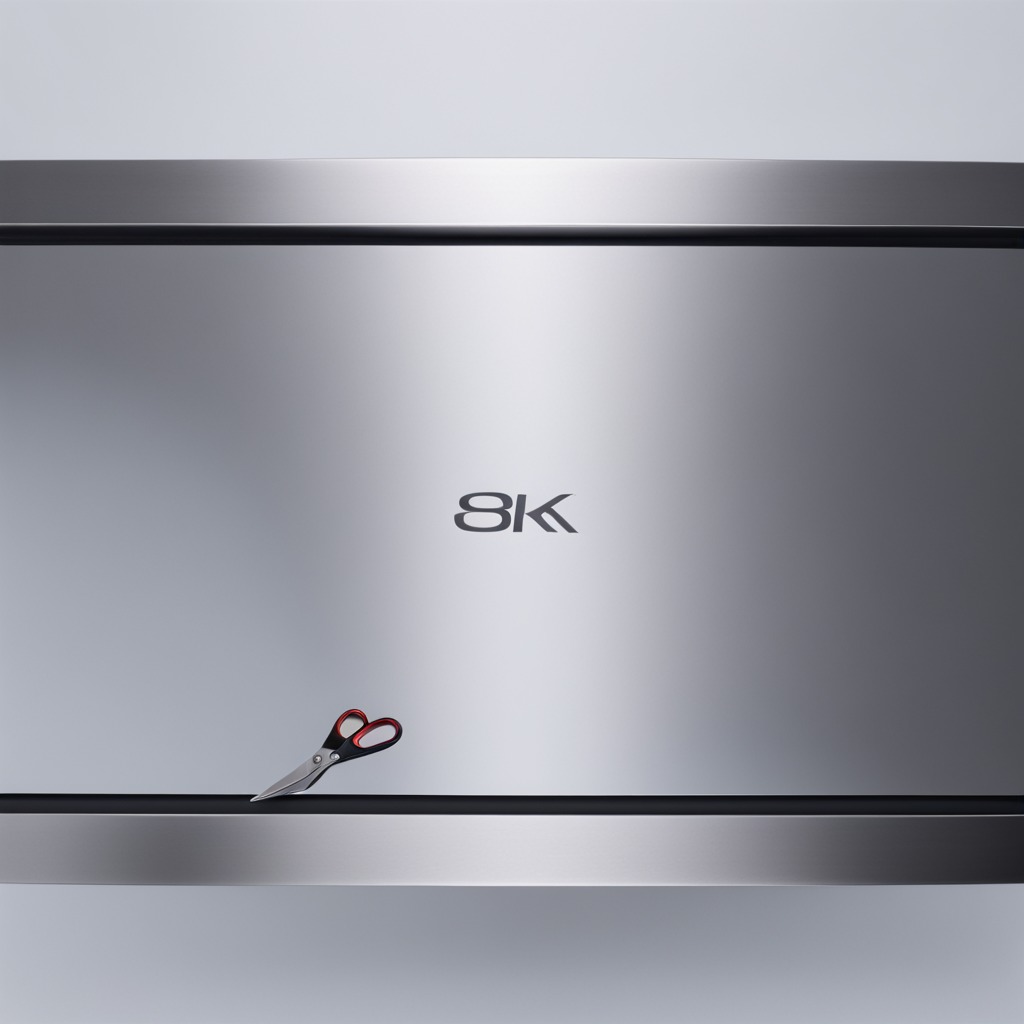
A scissor is lying on the stainless steel table in a high-end prototyping lab.